Question: I need to make box-shadow for each table cell using pseudo element. It works perfect in all browsers except firefox.
'''
table {
border-collapse: collapse;
}
.box2 .c-table {
-moz-box-shadow: none;
-webkit-box-shadow: none;
box-shadow: none;
border-left: 1px solid #e5e3d5;
border-top: 1px solid #e5e3d5;
border-bottom: 1px solid #ebe8da;
border-right: 1px solid #ebe8da;
}
.box .c-table {
-moz-box-shadow: none;
-webkit-box-shadow: none;
box-shadow: none;
border-left: 1px solid #e0ded1;
border-top: 1px solid #e0ded1;
border-bottom: 1px solid #e6e4d6;
border-right: 1px solid #e6e4d6;
}
.inbox .c-table {
-moz-box-shadow: none;
-webkit-box-shadow: none;
box-shadow: none;
border-left: 1px solid #e0ded1;
border-top: 1px solid #e0ded1;
border-bottom: 1px solid #e6e4d6;
border-right: 1px solid #e6e4d6;
}
.c-table tr > td {
position: relative;
padding: 5px;
}
.c-table tr + tr {
border-top: 1px solid #f0eee0;
}
.c-table td + td {
border-left: 1px solid #f0eee0;
}
.c-table td:before {
position: absolute;
left: 0;
top: 0;
width: 100%;
height: 100%;
content: '';
-moz-box-shadow: inset 0 0 4px rgba(0,0,0,0.15);
-webkit-box-shadow: inset 0 0 4px rgba(0,0,0,0.15);
box-shadow: inset 0 0 4px rgba(0,0,0,0.15);
}
.inbox {
display: inline-block;
font-family: 'Open Sans', sans-serif;
font-size: 12px;
color: #444444;
padding: 5px;
-moz-border-radius: 2px;
-webkit-border-radius: 2px;
border-radius: 2px;
background-color: #d3d2c5;
border: 1px solid #f0eee0;
text-shadow: -1px -1px rgba(240,238,224,1), 1px 1px rgba(240,238,224,1);
-moz-box-shadow: inset 0 0 4px rgba(0,0,0,0.15);
-webkit-box-shadow: inset 0 0 4px rgba(0,0,0,0.15);
box-shadow: inset 0 0 4px rgba(0,0,0,0.15);
}
.box2 .inbox {
border-left: 1px solid #e5e3d5;
border-top: 1px solid #e5e3d5;
border-bottom: 1px solid #ebe8da;
border-right: 1px solid #ebe8da;
}
'''
'''
<div class="inbox margin-space">
<table class="c-table ">
<tbody>
<tr class="th">
<td>column1</td>
<td>column2</td>
<td>column3</td>
</tr>
<tr>
<td>row1</td>
<td>row2</td>
<td>row3</td>
</tr>
<tr>
<td>row4</td>
<td>row5</td>
<td>row6</td>
</tr>
<tr>
<td>row7</td>
<td>row8</td>
<td>row9</td>
</tr>
<tr>
<td>row10</td>
<td>row11</td>
<td>row12</td>
</tr>
</tbody>
</table>
</div>
'''
I want to use pseudo for because it makes a visual diffrence. ( visible in chrome )

<URL>
'''
@-moz-document url-prefix() {
.c-table td:before {
content: none;
}
.c-table td {
box-shadow: inset 0 0 4px rgba(0,0,0,0.15);
}
}
'''
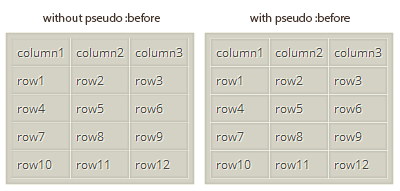
Answer: apparently this bug report causes the same issue:
## https://bugzilla.mozilla.org/show_bug.cgi?id=63895